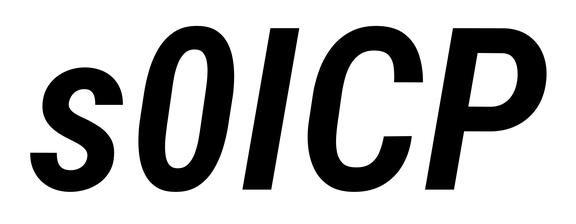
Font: Roboto-Italic_Condensed_SemiBold_Italic